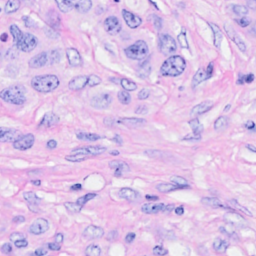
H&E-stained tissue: Breast